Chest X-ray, AP view. Patient: 40 years old, sex F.
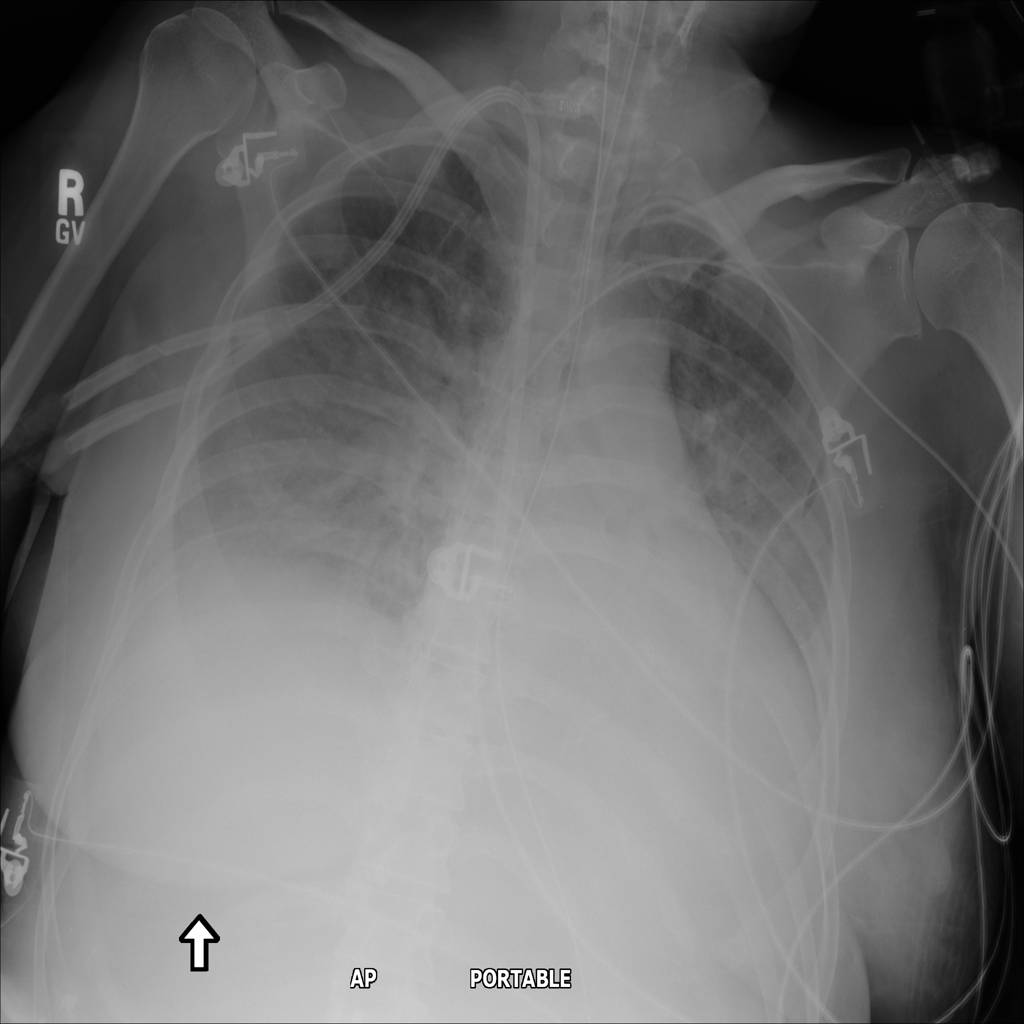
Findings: Edema, Effusion